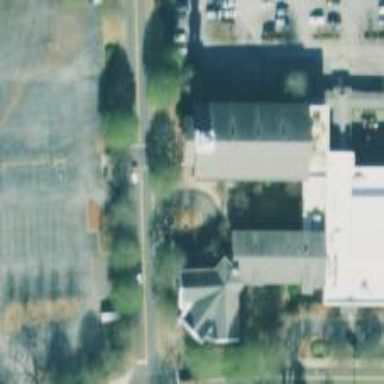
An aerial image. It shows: Beautiful church building.